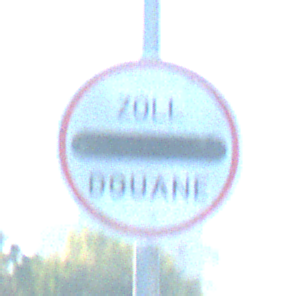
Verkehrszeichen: Zollstelle
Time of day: MorningAfternoon
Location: Outdoor (Urban)
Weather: Clear
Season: NotSpecified
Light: Natural